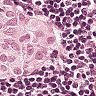
Metastatic tissue present: yes